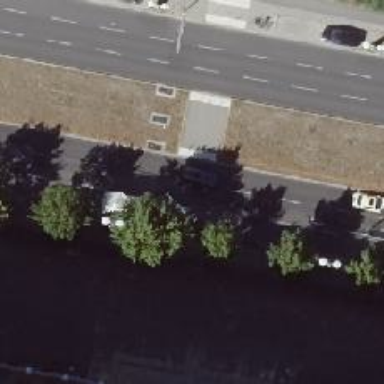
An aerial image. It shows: Unmarked crossing on asphalt footway.